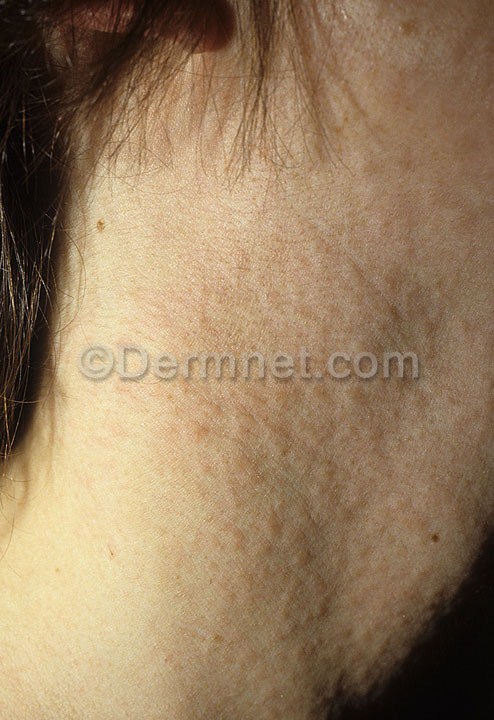
Disease: Systemic Disease